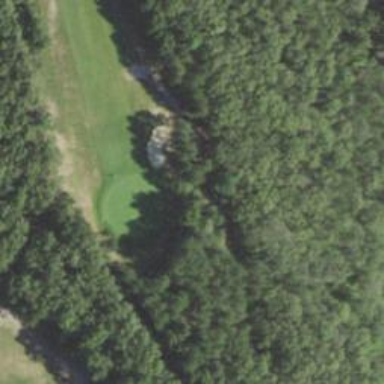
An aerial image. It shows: View of golf hole.